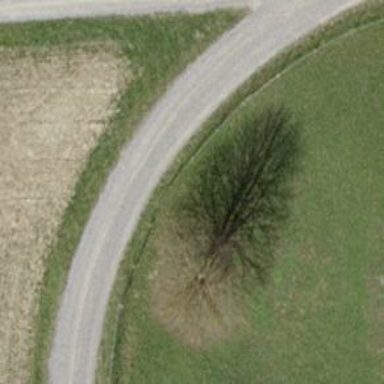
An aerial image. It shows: Track with pebblestone surface. The track type is grade2.